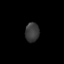
Tissue: lung
Cell type: Myeloid cells
Senescence score: 0.5477
Nuclear area (px): 263
Mean DAPI intensity: 57.578